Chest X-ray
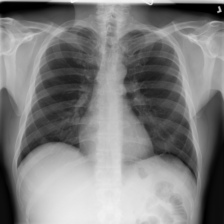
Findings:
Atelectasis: negative
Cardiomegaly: negative
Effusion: negative
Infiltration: negative
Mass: negative
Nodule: negative
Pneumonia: negative
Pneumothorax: negative
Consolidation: negative
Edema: negative
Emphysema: negative
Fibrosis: negative
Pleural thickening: negative
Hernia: negative